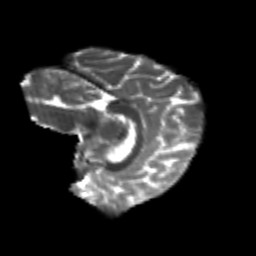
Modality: T2w
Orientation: sagittal
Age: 18
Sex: female
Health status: healthy
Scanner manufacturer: philips
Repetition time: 7.389 s
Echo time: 0.08599 s